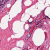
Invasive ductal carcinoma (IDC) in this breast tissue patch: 0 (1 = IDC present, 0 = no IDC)